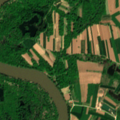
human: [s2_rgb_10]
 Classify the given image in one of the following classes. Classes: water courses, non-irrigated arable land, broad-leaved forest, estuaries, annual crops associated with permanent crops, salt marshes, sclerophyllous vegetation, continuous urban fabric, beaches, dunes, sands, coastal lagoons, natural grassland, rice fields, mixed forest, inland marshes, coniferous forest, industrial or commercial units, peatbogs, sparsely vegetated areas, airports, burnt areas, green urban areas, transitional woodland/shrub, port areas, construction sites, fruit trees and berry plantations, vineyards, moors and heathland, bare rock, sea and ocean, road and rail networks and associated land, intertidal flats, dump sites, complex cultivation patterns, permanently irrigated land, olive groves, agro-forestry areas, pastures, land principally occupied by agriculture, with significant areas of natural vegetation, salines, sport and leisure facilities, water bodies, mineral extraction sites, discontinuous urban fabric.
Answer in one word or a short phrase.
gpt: non-irrigated arable land, complex cultivation patterns, land principally occupied by agriculture, with significant areas of natural vegetation, broad-leaved forest, water courses